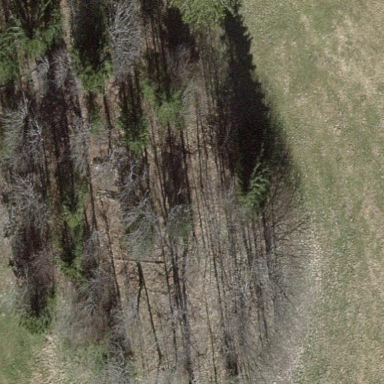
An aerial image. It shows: Forest area.